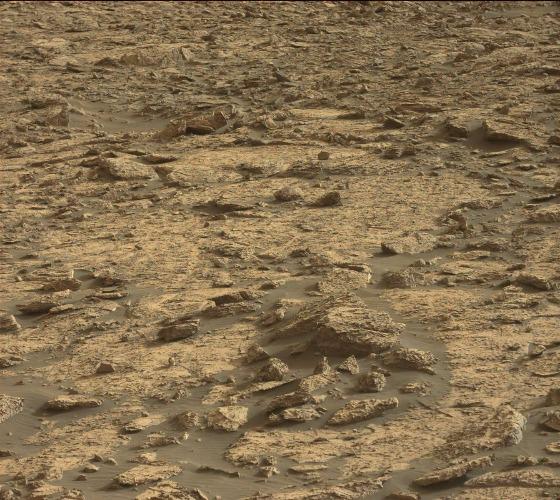
Terrain classes present: Bedrock, Gravel / Sand / Soil, Rock, Shadow